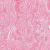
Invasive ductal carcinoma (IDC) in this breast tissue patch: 0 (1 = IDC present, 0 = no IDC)